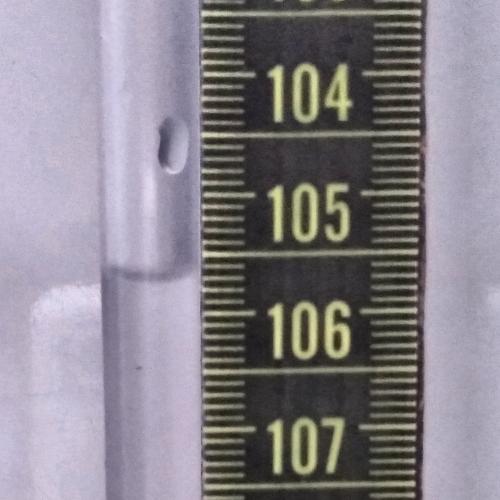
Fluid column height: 105.7 cm